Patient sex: F
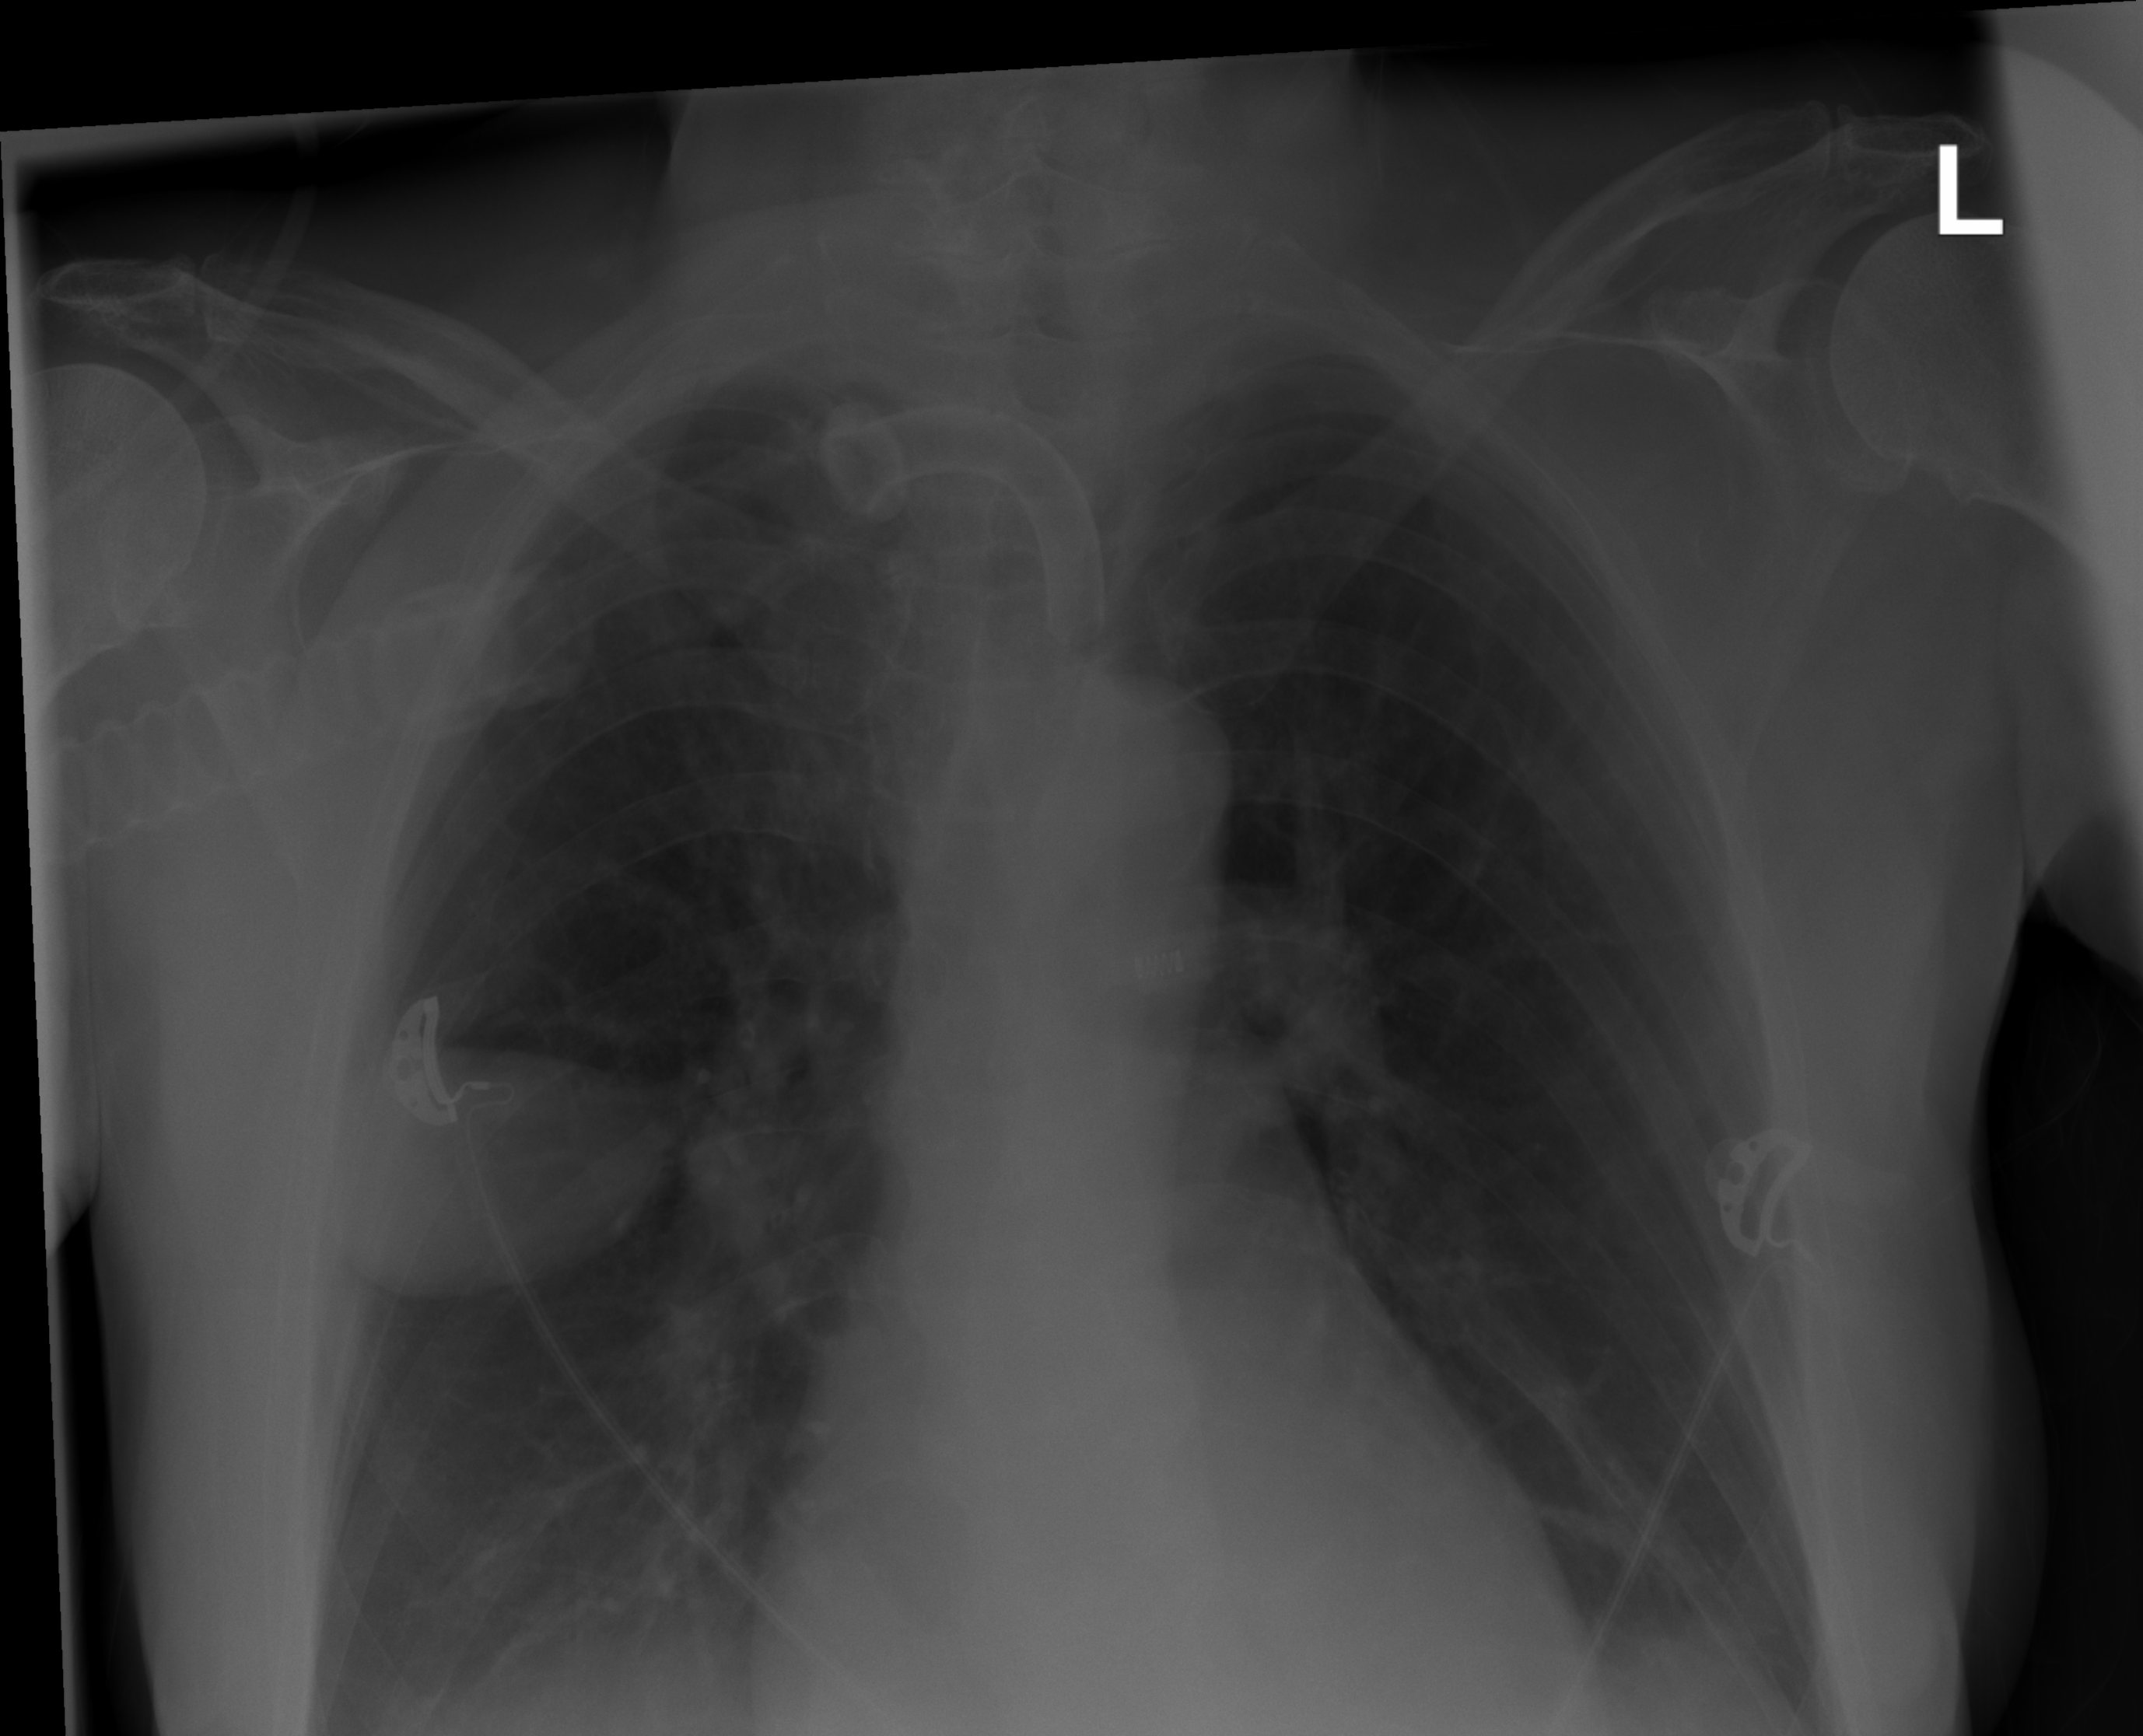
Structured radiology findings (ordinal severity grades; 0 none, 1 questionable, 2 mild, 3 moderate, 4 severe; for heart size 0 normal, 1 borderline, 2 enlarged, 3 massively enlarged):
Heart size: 0
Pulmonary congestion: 0
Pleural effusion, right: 2
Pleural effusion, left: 0
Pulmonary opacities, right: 0
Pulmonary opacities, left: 0
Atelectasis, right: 0
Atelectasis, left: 0